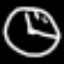
Label: clock